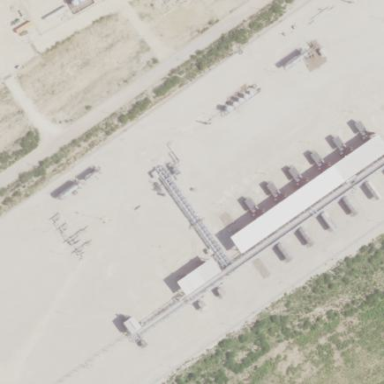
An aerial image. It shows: Industrial area dedicated to gas production. The substation is for field gathering.